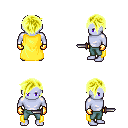
a pixel art fantasy rpg character, male body template, dark elf, purple skin, yellow cape, teal pants, gold pixie cut hairstyle, gold gloves, dagger, four views (front, back, left, right), 2x2 character sprite sheet, small pixel art, hard edges, no anti-aliasing